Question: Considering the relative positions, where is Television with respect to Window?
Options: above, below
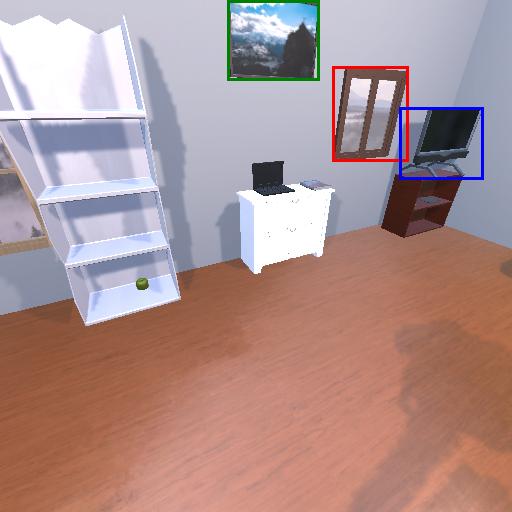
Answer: above